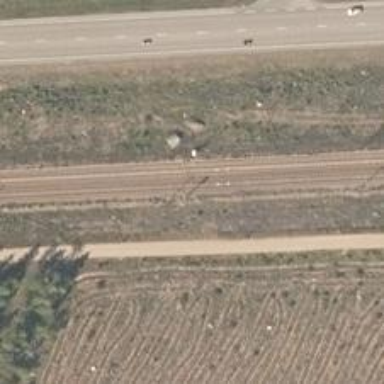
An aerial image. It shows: Railway signal.